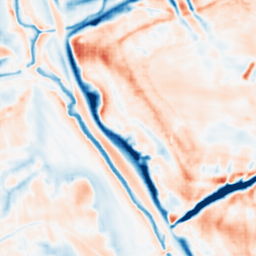
Category: multiscale
Decomposition family: dog_multiscale
Decomposition parameters: sigma_ratio: 1.4
n_scales: 6
base_sigma: 1
Upsampling method: sinc_blackman
Upsampling parameters: scale: 2
kernel_size: 4
Upsampling scale: 2